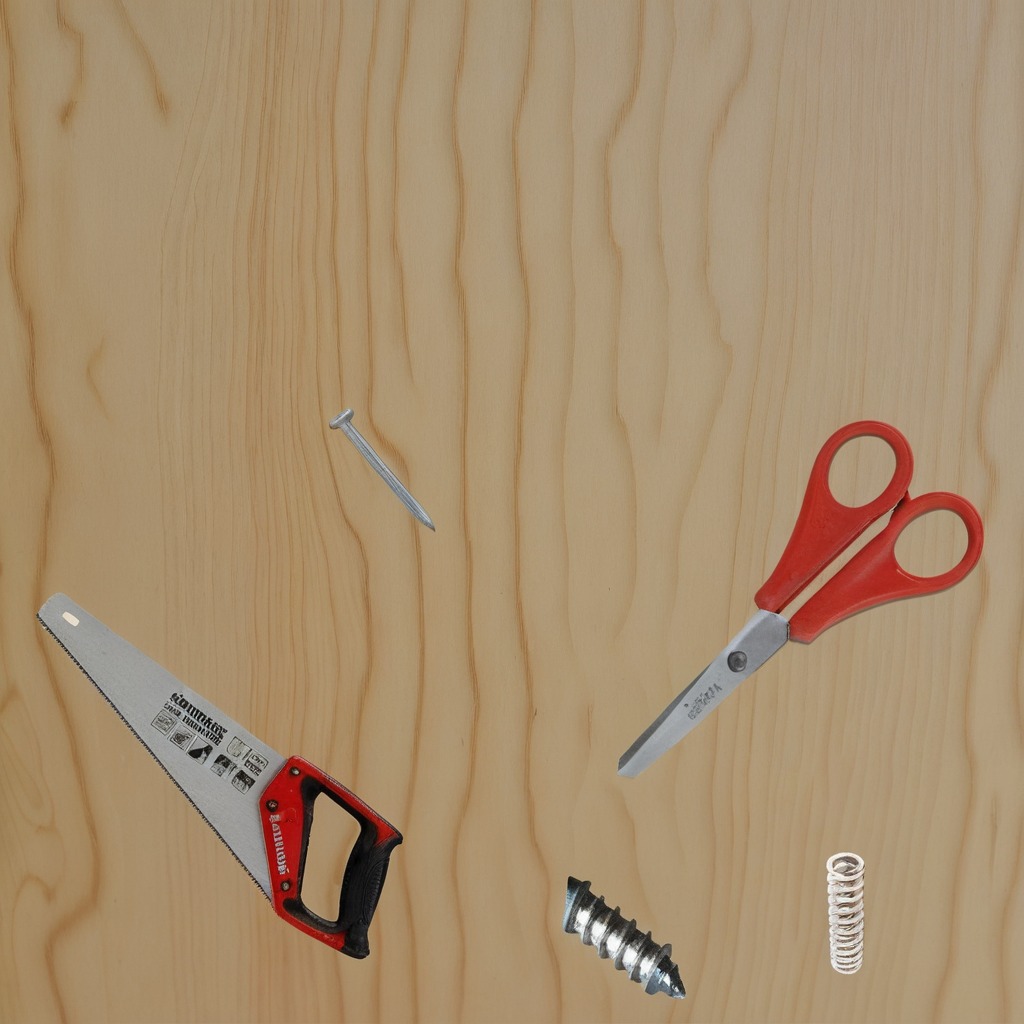
A metal machine screw, an iron nail, a coiled metal spring, a handheld metal saw, and a pair of scissors are lying on the plywood surface.